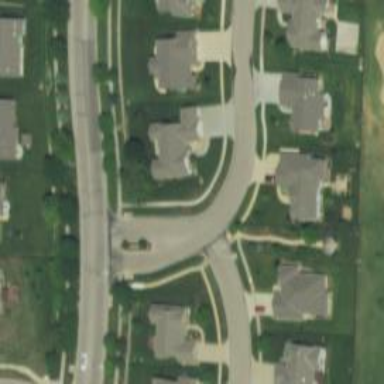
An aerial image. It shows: Unmarked road crossing.